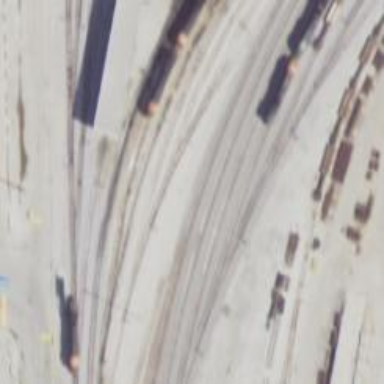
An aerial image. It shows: Abandoned railway yard.